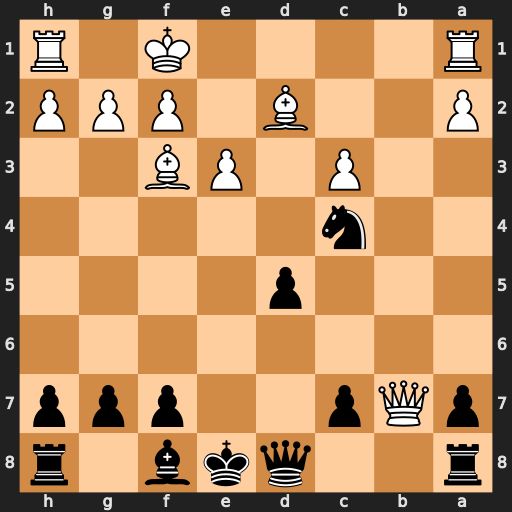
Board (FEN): r2qkb1r/pQp2ppp/8/3p4/2n5/2P1PB2/P2B1PPP/R4K1R
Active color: b
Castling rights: kq
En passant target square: -
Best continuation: Nxd2+ Ke2 Nxf3 Qc6+ Ke7